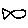
Label: fish